Question: I have a main page that has a popup (please see window number 1 in the image I added). In this popup, there is a button of 'skip'. if the user presses 'skip' button, the popup is gone (and then, the user sees the main page) (window number 3). if the user doesn't press on the popup, but the main window, the color of the main window becomes to a gray color (window number 2). if I press the main window about 3 times, then the color will be changed into a white color (window number 3).

I think I have to hide my popup if the user presses the main window instead of the popup.
how can I fix it?
my popup is called: 'class="popup_window"'. the 'X' and the 'SKIP' buttons are called: 'btn_x' and 'btn_skip'.
any help appreciated!
this is my welcome_msg java script code:
'''
// welcome message
$("#welcome_dialog").lightbox_me({
centered: true,
onLoad: function() {
//alert("Page is loaded");
}
});
'''
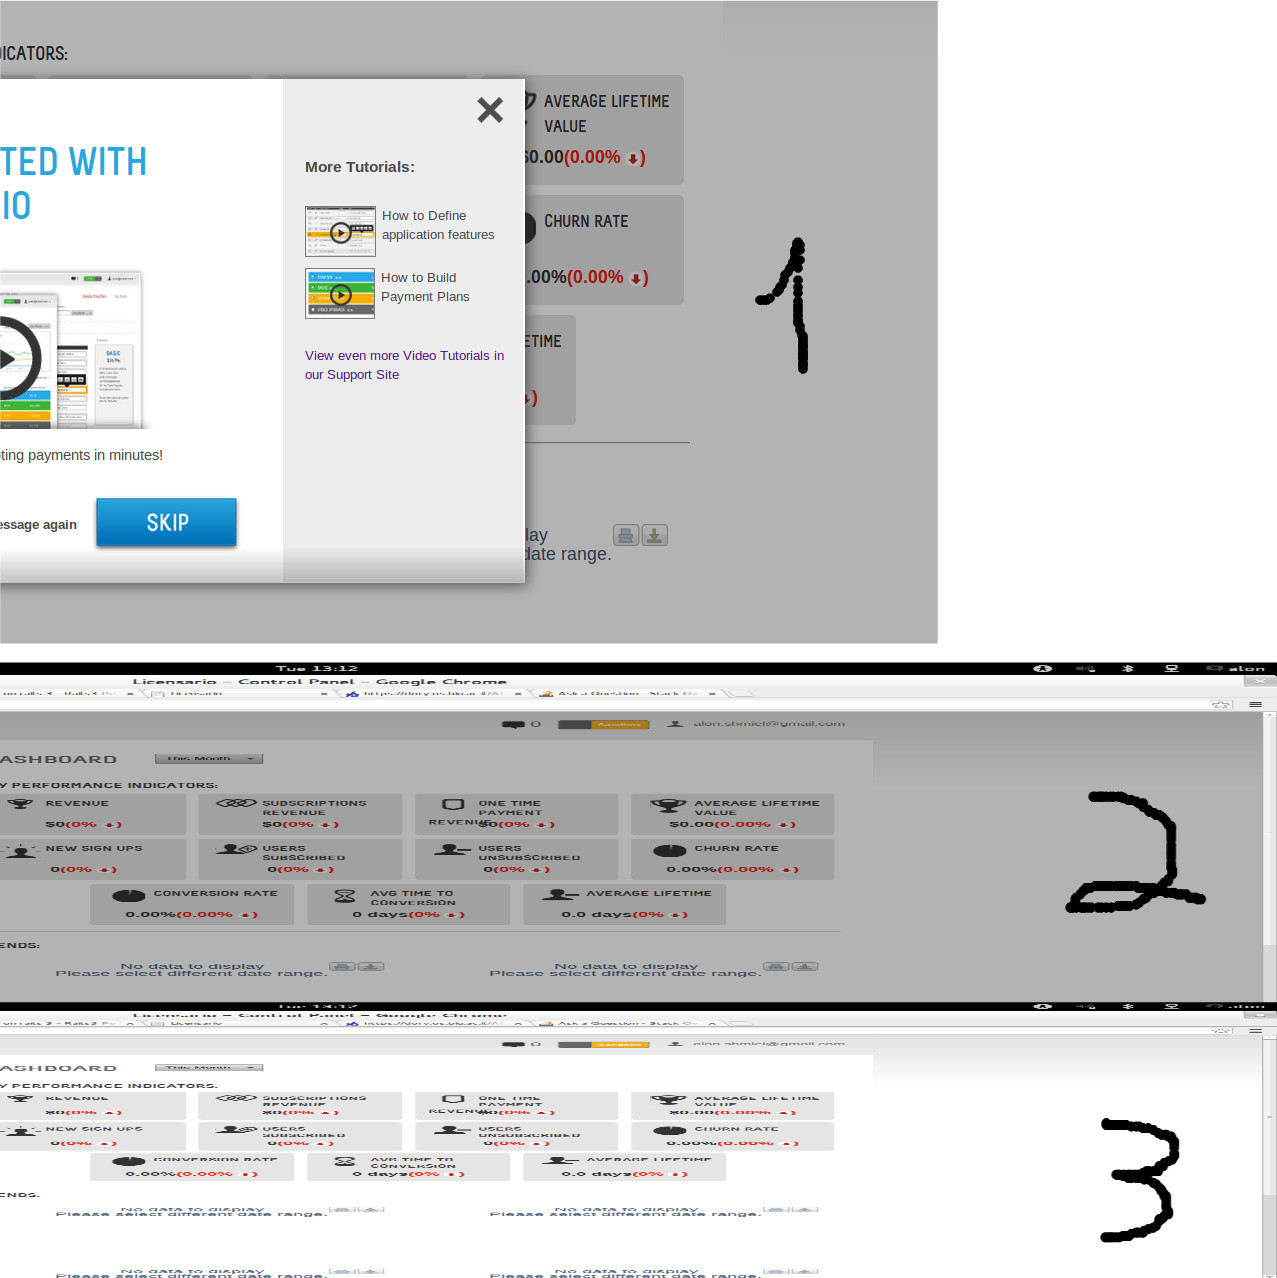
Answer: I've just looked at the lightbox_me plugin website and on the homepage it lists the possible options you can use. You need to add the following to your code: "closeClick : true".
So the code you posted above would look like this:
'''
$("#welcome_dialog").lightbox_me({
centered: true,
closeClick: true,
onLoad: function() {
//alert("Page is loaded");
}
});
'''
As described on the site:
'''
CloseClick true Whether or not to close the lightbox with the user clicks the overlay.
'''
Source: <URL>